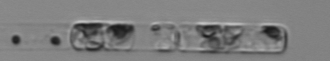
Label: Guinardia_delicatula_TAG_internal_parasite